Field crop: maize
Growth stage: 2
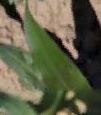
Species: maize